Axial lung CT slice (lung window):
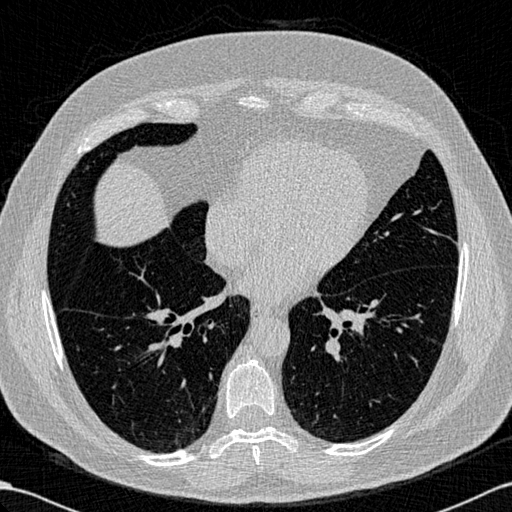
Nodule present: no